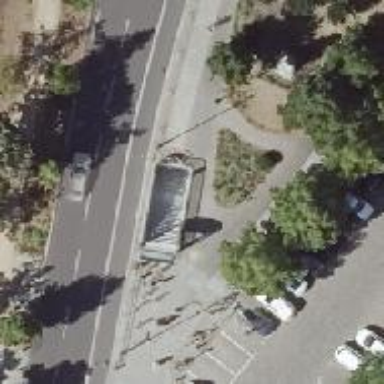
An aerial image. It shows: Entrance to subway station for public transport.